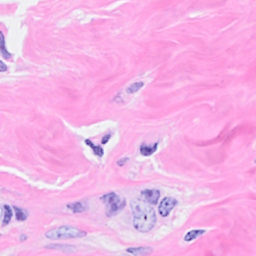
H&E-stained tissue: Breast